Question: I can't for the life of me figure out how to access the values inside this object. Any help would be much apreciated
End goal, once I can access the link, i'll iterate each and append and img tag to the dom after the images-header element.
'''
$("#stack_name").focusout(function() {
var name = $(this).val();
// alert(name);
$.getJSON('/images.json?name='+ name, function(data) {
console.log("DATA: ", data);
// $('<p>Test</p>').appendTo('.images-header');
});
});
'''
'''
DATA:
Object {data: Object}
data: Object
images: Array[4]
0: "http://upload.wikimedia.org/wikipedia/commons/thumb/6/6e/Connecticut_in_United_States.svg/270px-Connecticut_in_United_States.svg.png"
1: "http://www.enchantedlearning.com/usa/states/connecticut/map.GIF"
2: "https://familysearch.org/learn/wiki/en/images/0/01/Connecticut-county-map.gif"
3: "http://www.ct.gov/ecd/lib/ecd/20/14/state%2520of%2520connecticut%2520county%2520outline.jpg"
length: 4
__proto__: Array[0]
__proto__: Object
__proto__: Object
app-init.js?body=1:15
'''

'''
{
"data": {
"images": [
"http://upload.wikimedia.org/wikipedia/commons/thumb/6/6e/Connecticut_in_United_States.svg/270px-Connecticut_in_United_States.svg.png",
"http://www.enchantedlearning.com/usa/states/connecticut/map.GIF",
"https://familysearch.org/learn/wiki/en/images/0/01/Connecticut-county-map.gif",
"http://www.ct.gov/ecd/lib/ecd/20/14/state%2520of%2520connecticut%2520county%2520outline.jpg"
]
}
}
'''
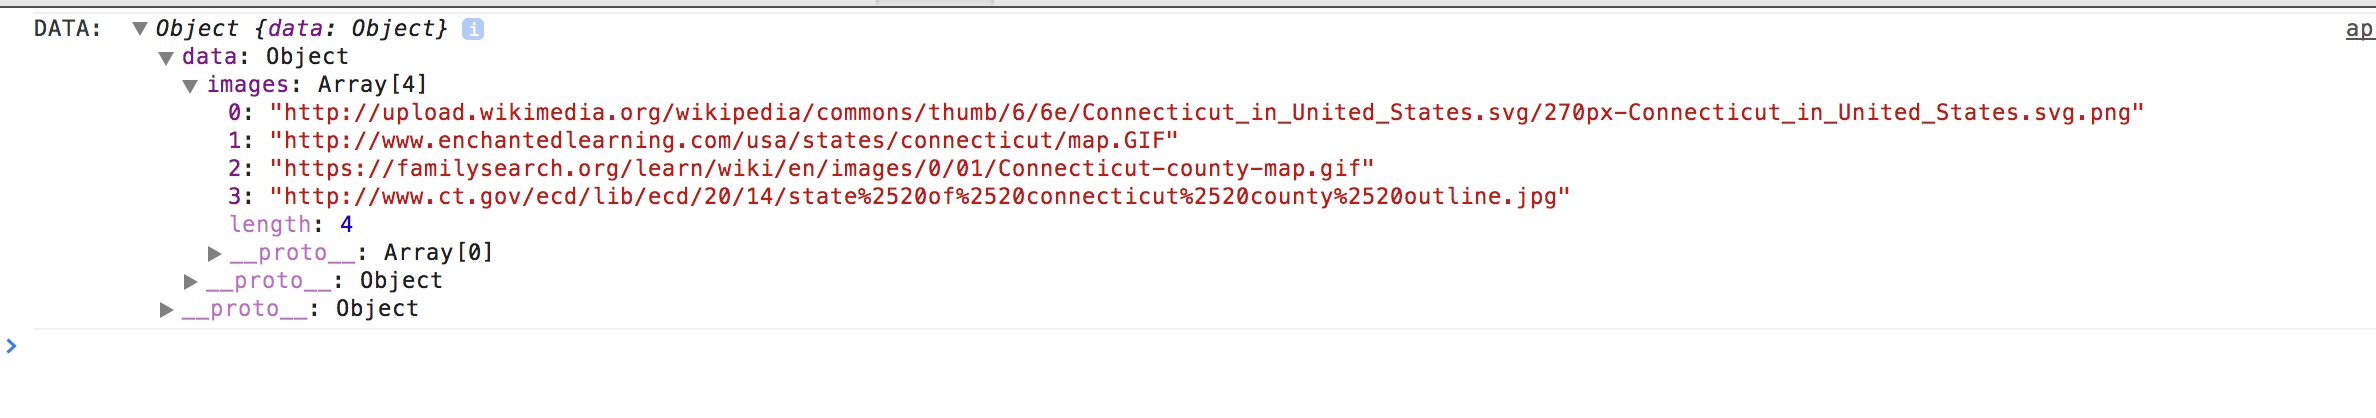
Answer: You can access images array like this, you have have to parse json string using <URL>
'''
img1 = jsonObj.data.Images[0];
'''
<URL>
You can iterate through array using for loop
'''
for(i=0; i < jsonObj.data.images.length; i++)
{
alert(jsonObj.data.images[i]);
}
'''